Question: '''
Private Sub readexcel()
Dim cnn As New OleDbConnection("Provider=Microsoft.ACE.OLEDB.12.0;Data Source=" & txtFileName.Text & "; Extended Properties=Excel 12.0;")
Dim oconn As New OleDbCommand("select * from [Sheet1$]", cnn)
cnn.Open()
Dim adp As New OleDbDataAdapter(oconn)
Dim dt As New DataTable()
Dim ds As DataSet
adp.Fill (dt)
dgvExcelData.SelectionMode = DataGridViewSelectionMode.FullRowSelect
dgvExcelData.EditMode = DataGridViewEditMode.EditProgrammatically
dgvExcelData.DataSource = dt
End Sub
'''
The above code reads Excel into Grid View,but some data will missing. Could someone tell me why?

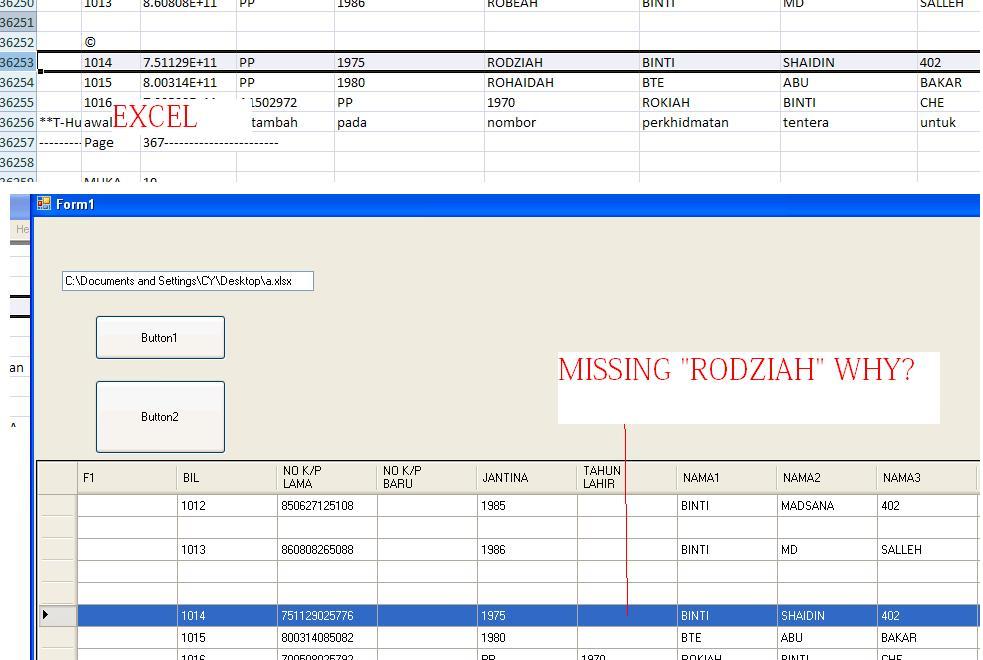
Answer: By default, ACE reads the first 8 rows of data and use that to decide the data type of each column.
If the data in those 8 rows in a column is of the same type then that type is assumed else it will assume text by default. After 8 columns it doesn't check it.
If your columns have mixed data types then you will have to make a small change in the registry.
Go to
'HKEY_LOCAL_MACHINE\SOFTWARE\Wow6432Node\Microsoft\Office
.0\Access Connectivity Engine\Engines\Excel'
and change the value of the key 'TypeGuessRows' from '8' to '0'

Now test the below code
'''
Private Sub Button1_Click(ByVal sender As System.Object,
ByVal e As System.EventArgs) Handles Button1.Click
Dim strCon As String = "Provider=Microsoft.ACE.OLEDB.12.0;Data Source=" & txtFileName.Text &
"; Extended Properties=""Excel 12.0 XML;HDR=YES;IMEX=1;"""
Dim cnn As New OleDbConnection(strCon)
Dim oconn As New OleDbCommand("select * from [Sheet1$]", cnn)
cnn.Open()
Dim adp As New OleDbDataAdapter(oconn)
Dim dt As New DataTable()
adp.Fill(dt)
dgvExcelData.SelectionMode = DataGridViewSelectionMode.FullRowSelect
dgvExcelData.EditMode = DataGridViewEditMode.EditProgrammatically
dgvExcelData.DataSource = dt
End Sub
'''
And this is the output